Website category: sports
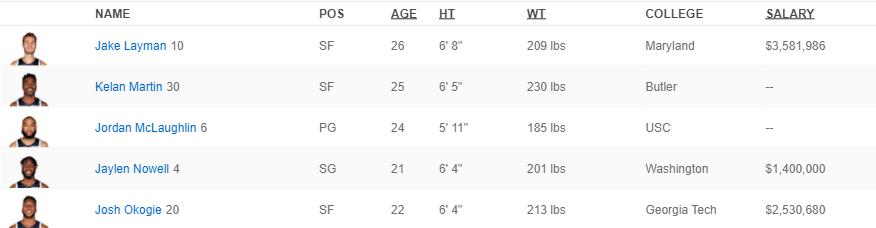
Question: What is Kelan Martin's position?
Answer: SF

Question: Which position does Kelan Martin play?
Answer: SF

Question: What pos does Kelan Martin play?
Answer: SF

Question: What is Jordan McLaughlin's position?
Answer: PG

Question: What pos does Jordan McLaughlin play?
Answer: PG

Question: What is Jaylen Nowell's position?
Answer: SG

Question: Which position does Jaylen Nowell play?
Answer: SG

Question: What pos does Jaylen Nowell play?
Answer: SG

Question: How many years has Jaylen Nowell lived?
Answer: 21

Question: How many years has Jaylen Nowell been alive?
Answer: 21

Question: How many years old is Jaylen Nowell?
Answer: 21

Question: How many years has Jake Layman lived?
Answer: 26

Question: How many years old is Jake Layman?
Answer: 26

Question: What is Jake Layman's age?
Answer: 26

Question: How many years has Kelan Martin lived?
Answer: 25

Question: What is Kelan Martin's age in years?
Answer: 25

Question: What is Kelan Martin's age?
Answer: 25

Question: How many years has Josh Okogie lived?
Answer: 22

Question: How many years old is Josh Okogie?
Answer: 22

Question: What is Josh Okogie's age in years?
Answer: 22

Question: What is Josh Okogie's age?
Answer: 22

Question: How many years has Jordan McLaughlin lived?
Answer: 24

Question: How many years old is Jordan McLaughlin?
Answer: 24

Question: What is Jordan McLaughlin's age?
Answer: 24

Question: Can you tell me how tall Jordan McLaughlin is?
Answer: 5' 11"

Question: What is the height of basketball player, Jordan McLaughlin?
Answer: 5' 11"

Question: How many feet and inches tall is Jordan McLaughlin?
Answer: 5' 11"

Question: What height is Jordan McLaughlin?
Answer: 5' 11"

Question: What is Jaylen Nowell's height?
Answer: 6' 4"

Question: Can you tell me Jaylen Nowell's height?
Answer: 6' 4"

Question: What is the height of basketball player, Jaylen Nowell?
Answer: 6' 4"

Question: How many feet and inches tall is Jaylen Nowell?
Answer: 6' 4"

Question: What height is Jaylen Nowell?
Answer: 6' 4"

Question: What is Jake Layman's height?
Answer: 6' 8"

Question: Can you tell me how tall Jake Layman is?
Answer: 6' 8"

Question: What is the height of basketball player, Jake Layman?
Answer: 6' 8"

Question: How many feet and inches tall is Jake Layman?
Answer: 6' 8"

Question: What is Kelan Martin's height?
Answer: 6' 5"

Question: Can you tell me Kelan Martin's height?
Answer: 6' 5"

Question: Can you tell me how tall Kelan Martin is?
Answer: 6' 5"

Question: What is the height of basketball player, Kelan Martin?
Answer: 6' 5"

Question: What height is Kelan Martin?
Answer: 6' 5"

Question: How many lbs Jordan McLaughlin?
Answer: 185 lbs

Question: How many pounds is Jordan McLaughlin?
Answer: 185 lbs

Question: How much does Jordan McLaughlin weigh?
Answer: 185 lbs

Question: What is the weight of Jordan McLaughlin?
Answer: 185 lbs

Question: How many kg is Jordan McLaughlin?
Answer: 185 lbs

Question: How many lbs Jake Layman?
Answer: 209 lbs

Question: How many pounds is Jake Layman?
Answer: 209 lbs

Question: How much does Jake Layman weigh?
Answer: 209 lbs

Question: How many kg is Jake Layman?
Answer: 209 lbs

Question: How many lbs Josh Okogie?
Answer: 213 lbs

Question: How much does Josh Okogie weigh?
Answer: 213 lbs

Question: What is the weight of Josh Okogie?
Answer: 213 lbs

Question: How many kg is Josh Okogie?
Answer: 213 lbs

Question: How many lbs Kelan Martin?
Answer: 230 lbs

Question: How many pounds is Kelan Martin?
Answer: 230 lbs

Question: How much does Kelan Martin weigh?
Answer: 230 lbs

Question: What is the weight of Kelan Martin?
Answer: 230 lbs

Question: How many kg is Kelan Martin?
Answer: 230 lbs

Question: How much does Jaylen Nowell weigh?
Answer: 201 lbs

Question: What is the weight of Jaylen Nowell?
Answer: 201 lbs

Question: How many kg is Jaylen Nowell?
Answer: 201 lbs

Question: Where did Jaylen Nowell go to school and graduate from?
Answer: Washington